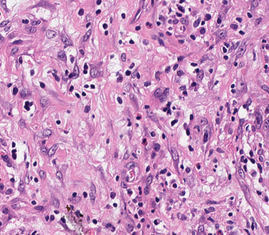
Tumor epithelial tissue: no
Tumor-associated stroma tissue: yes
Normal tissue: no